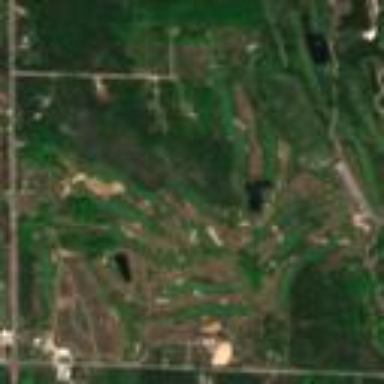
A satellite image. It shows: Golf course.